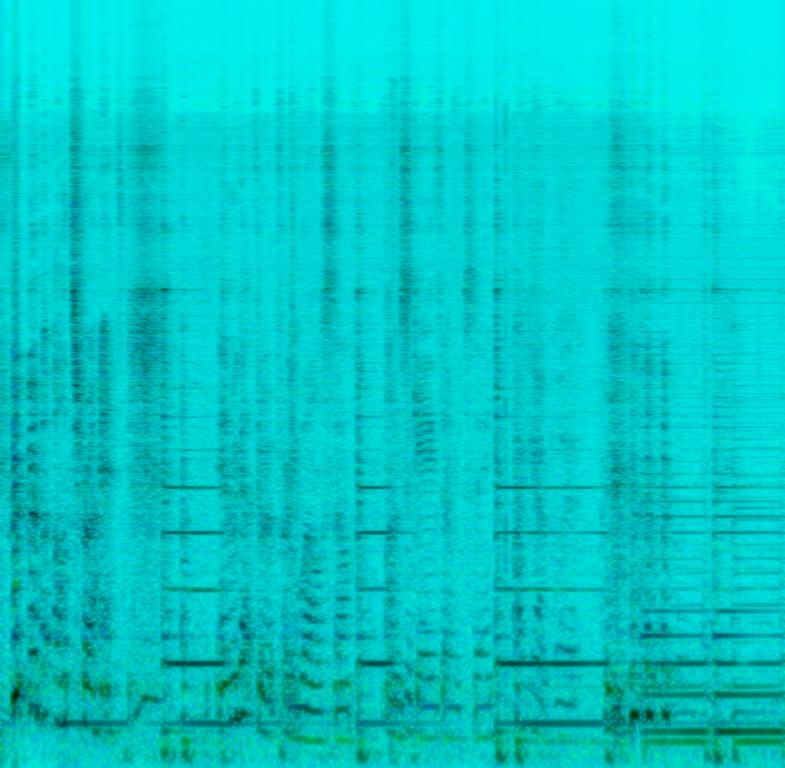
A guitarist is tuning his guitar making string noises, peg sounds and fretboard noises. The audio is very bad with a boomy low end. The conversation is engaging and keeps the crowds occupied as the guitarist gets ready for the next song.